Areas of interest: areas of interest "Xinxiang City Botanical Garden"
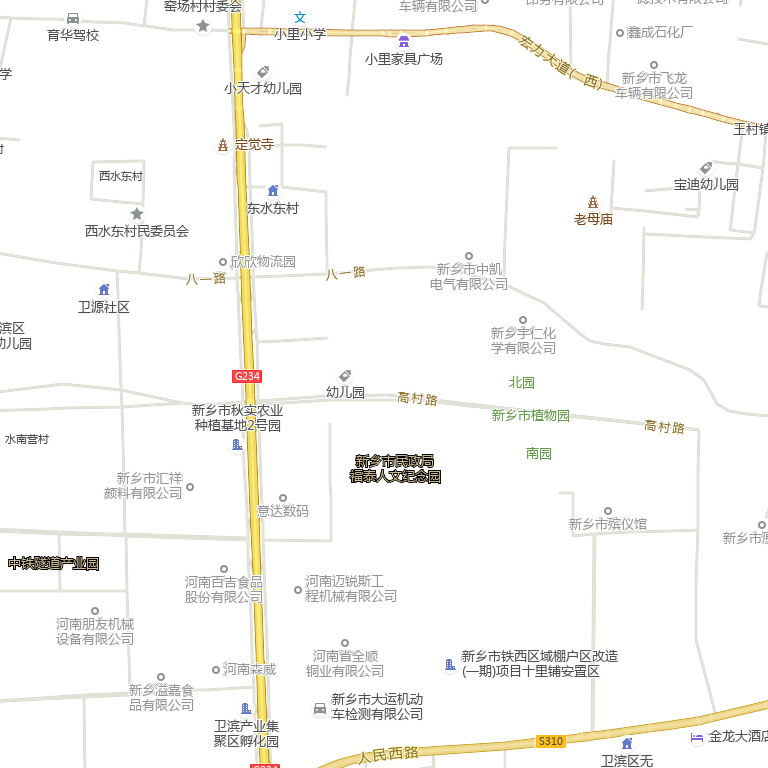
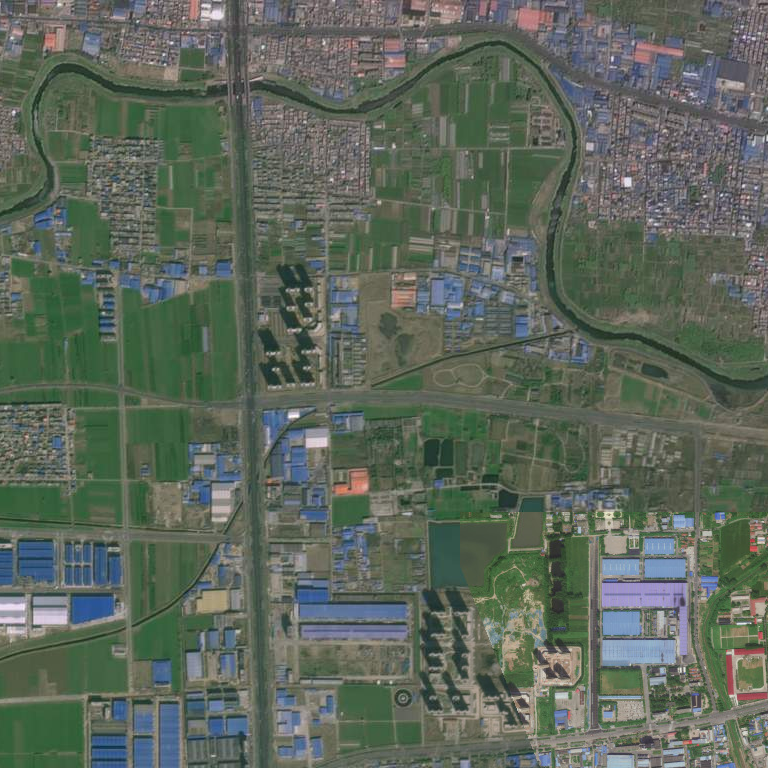